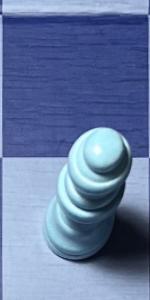
Label: Queen_White